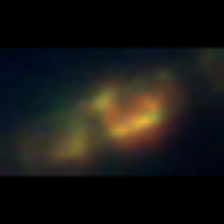
Taxon: Chaetoceros
Group: Diatoms